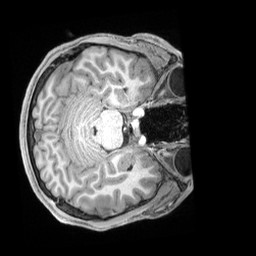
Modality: T1w
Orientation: axial
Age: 19
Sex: male
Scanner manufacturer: siemens
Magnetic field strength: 3 T
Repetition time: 2.4 s
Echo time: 0.00226 s